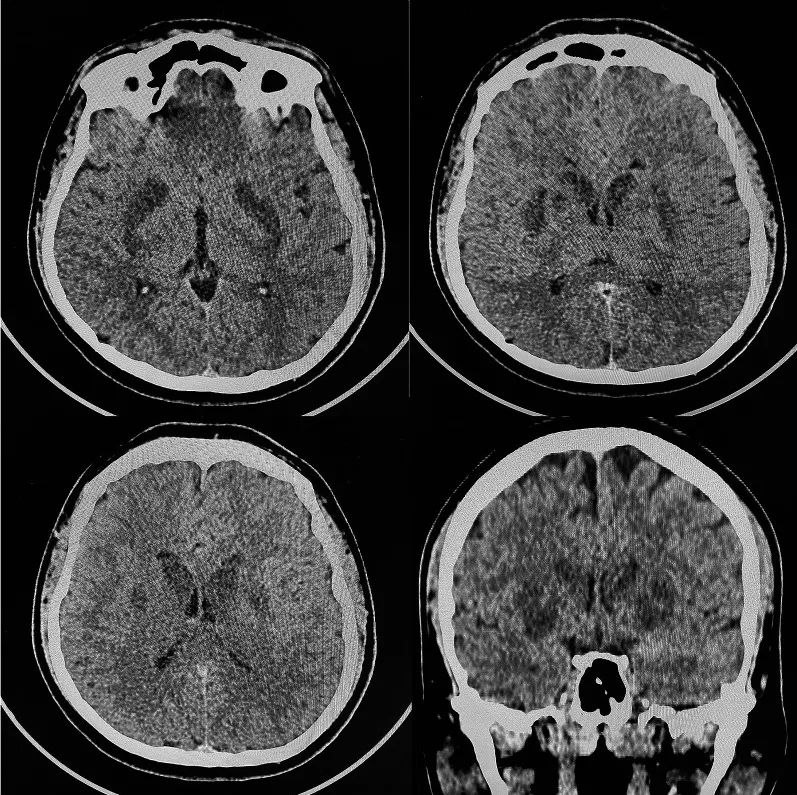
Head CT-scan.
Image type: radiology (ct)